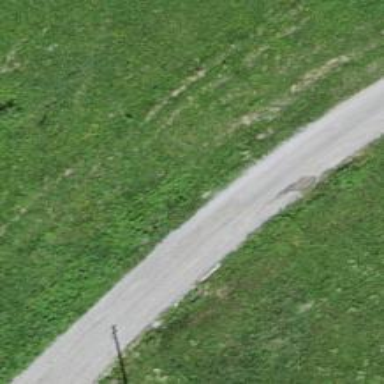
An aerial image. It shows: Unpaved track with grade 3 track type.